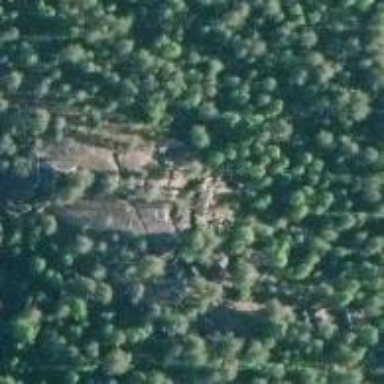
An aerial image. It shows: Cliff in nature.